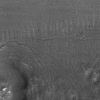
Atmospheric dust classification: not_dusty